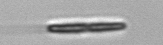
Label: pennate